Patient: sex M, age 68
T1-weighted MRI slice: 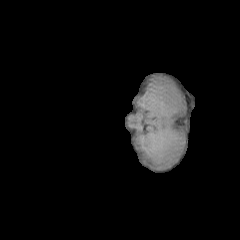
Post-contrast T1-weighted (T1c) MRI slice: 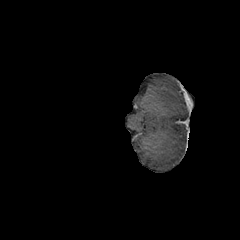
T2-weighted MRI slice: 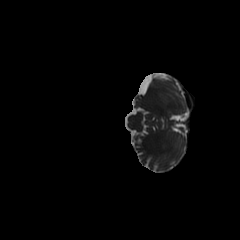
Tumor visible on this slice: no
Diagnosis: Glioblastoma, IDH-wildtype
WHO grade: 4